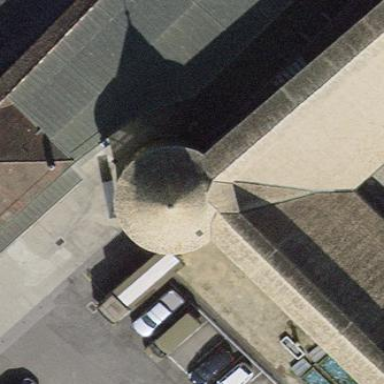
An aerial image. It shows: Building featuring pyramidal roof made of roof tiles.